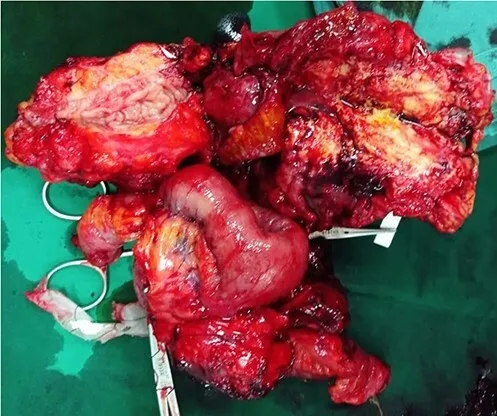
Intraoperative exploratory laparotomy situs: dense adhesional mass involving the sigmoid colon, surrounding ileum, and anterior peritoneum in the left lower quadrant mimicking advanced stage neoplasm (pseudotumor).
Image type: medical_photograph (other_medical_photograph)